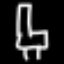
Label: chair